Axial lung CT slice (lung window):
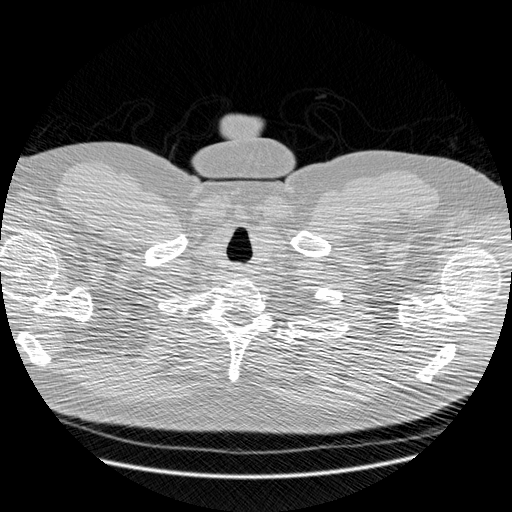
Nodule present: no